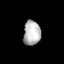
Tissue: prostate
Cell type: T cells
Senescence score: 0.3113
Nuclear area (px): 415
Mean DAPI intensity: 182.2